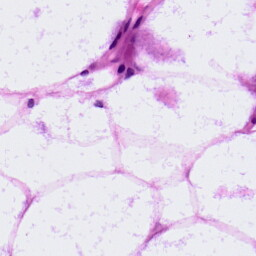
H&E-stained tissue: LymphNode